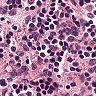
Metastatic tissue present: no